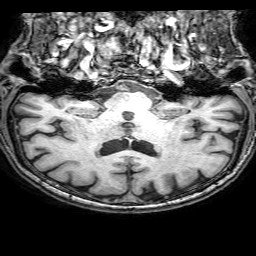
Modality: T1w
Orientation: sagittal
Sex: male
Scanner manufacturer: philips
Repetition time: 0.00829 s
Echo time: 0.00385 s